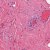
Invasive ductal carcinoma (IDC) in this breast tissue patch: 0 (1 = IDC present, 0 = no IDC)